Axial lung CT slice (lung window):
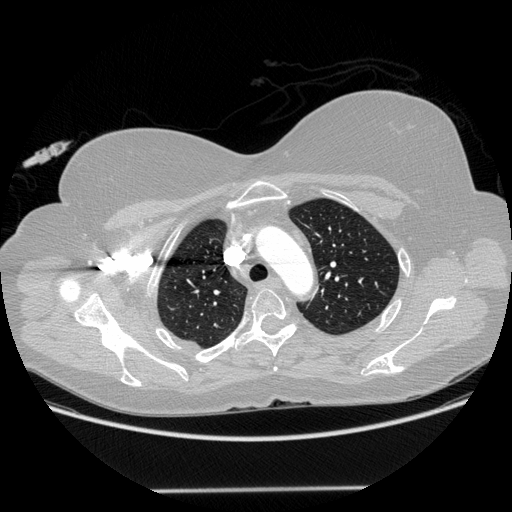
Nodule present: no